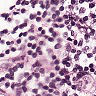
Metastatic tissue present: no